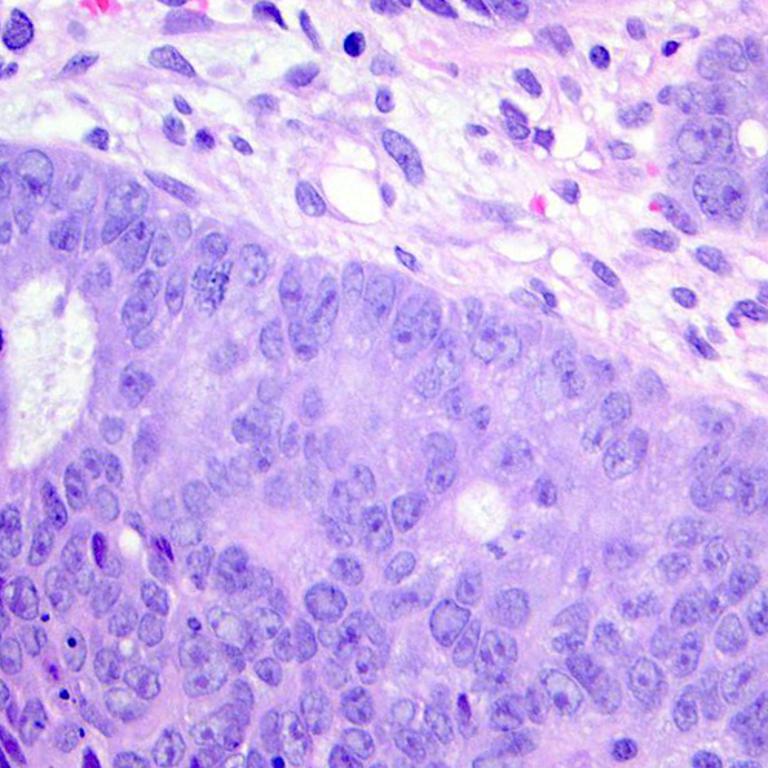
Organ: colon
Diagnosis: adenocarcinomas